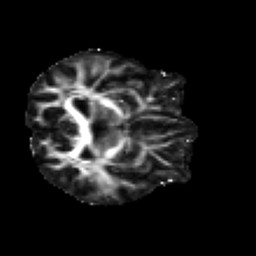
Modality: FA
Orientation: axial
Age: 35
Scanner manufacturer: siemens
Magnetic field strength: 3 T
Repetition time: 2.2 s
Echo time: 0.084 s